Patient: sex M, age 76
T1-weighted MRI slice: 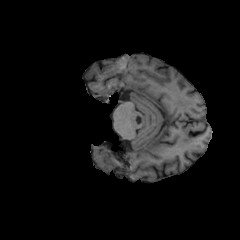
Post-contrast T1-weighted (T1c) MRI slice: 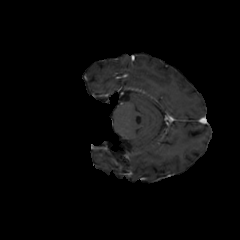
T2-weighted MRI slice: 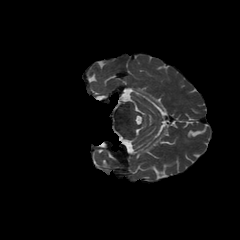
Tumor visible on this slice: yes
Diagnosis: Glioblastoma, IDH-wildtype
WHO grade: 4